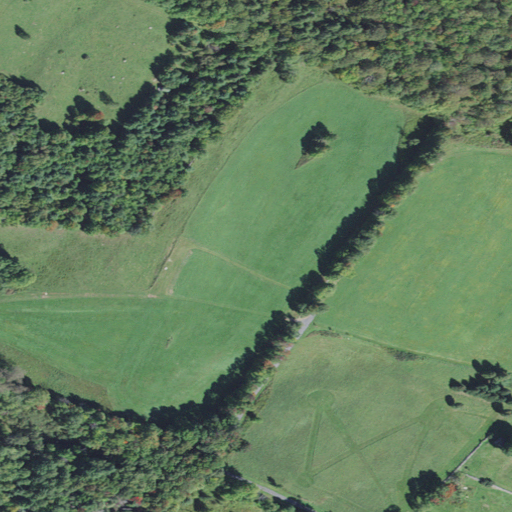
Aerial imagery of mountain in Vermont named Bartlett Hill containing pasture, mixed forest, and deciduous forest